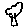
Label: tree